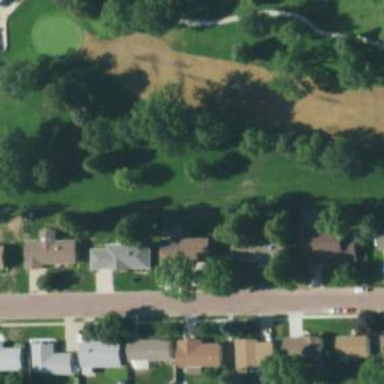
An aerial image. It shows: Grassy area designated as golf fairway.